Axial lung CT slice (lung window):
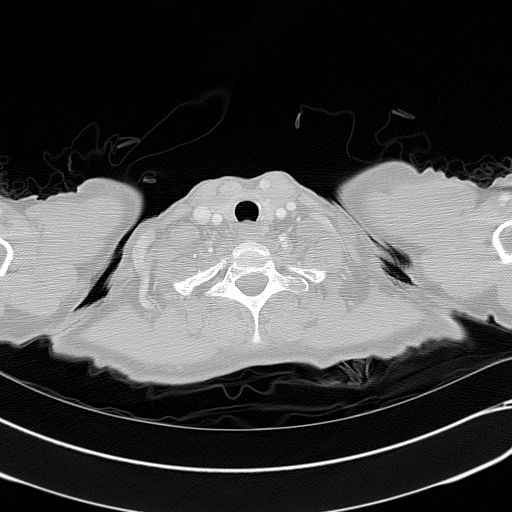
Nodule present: no